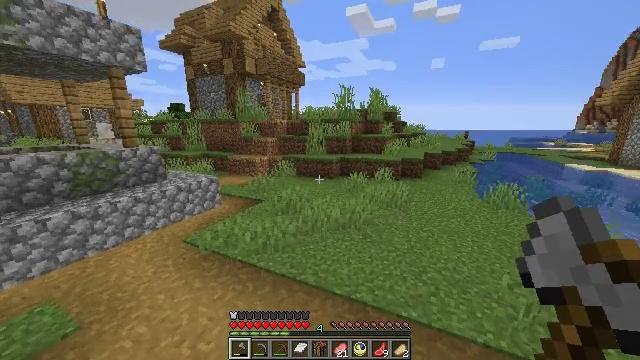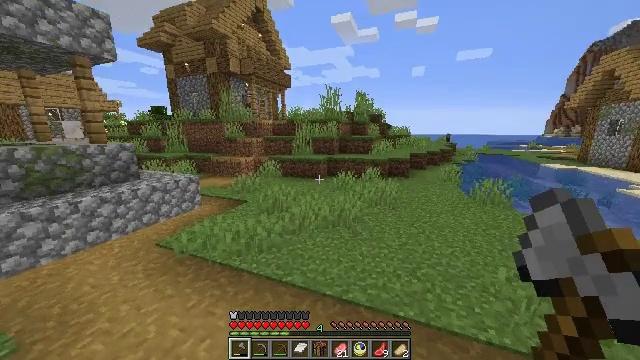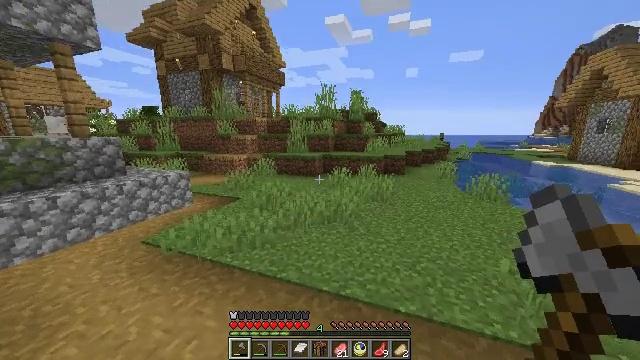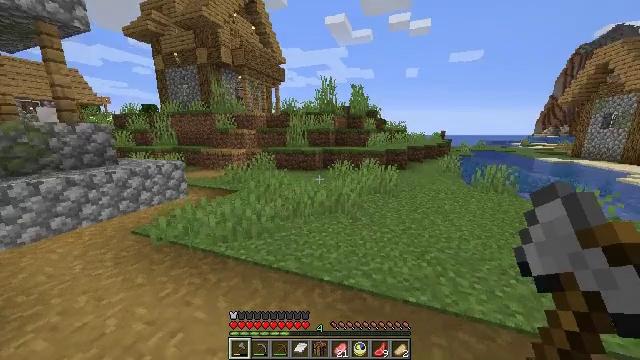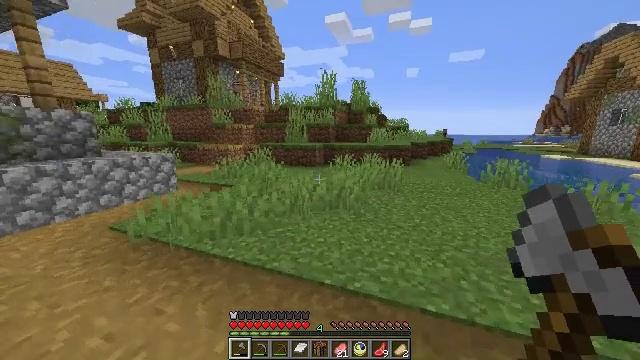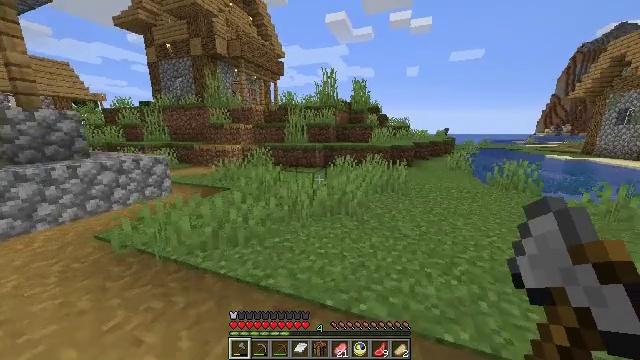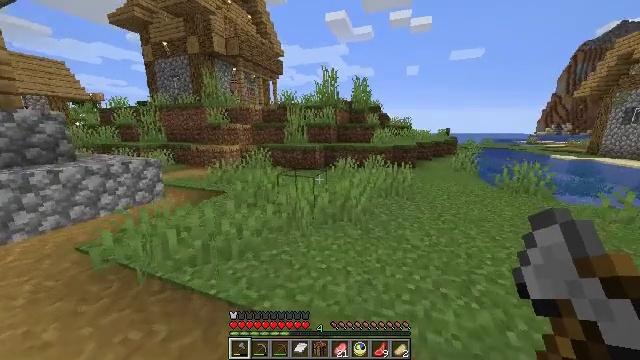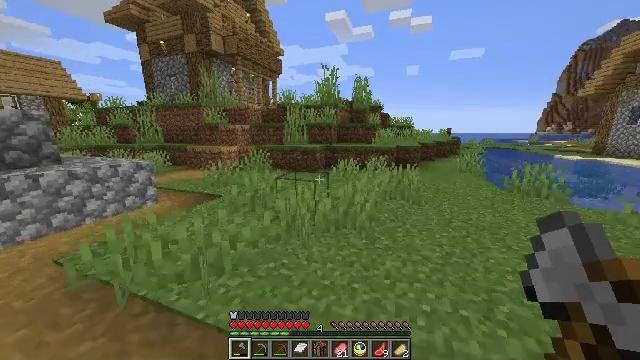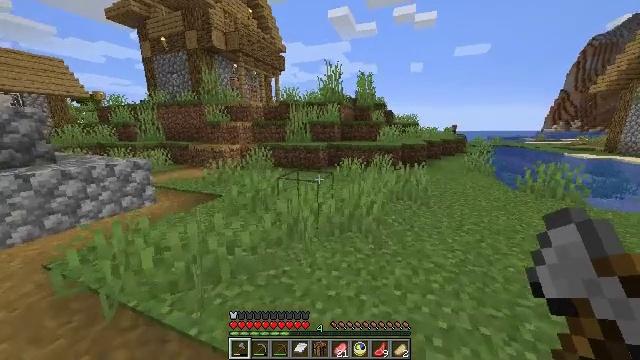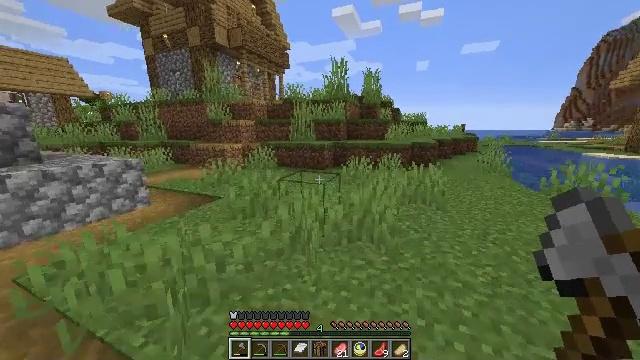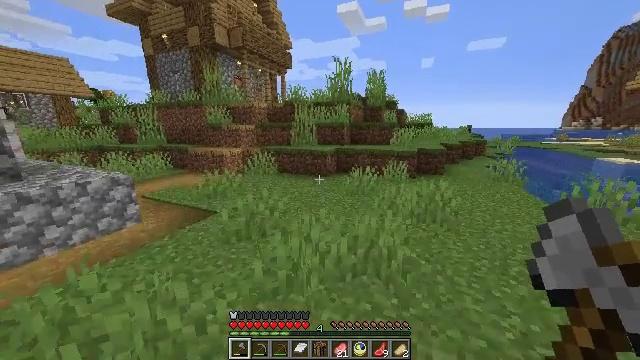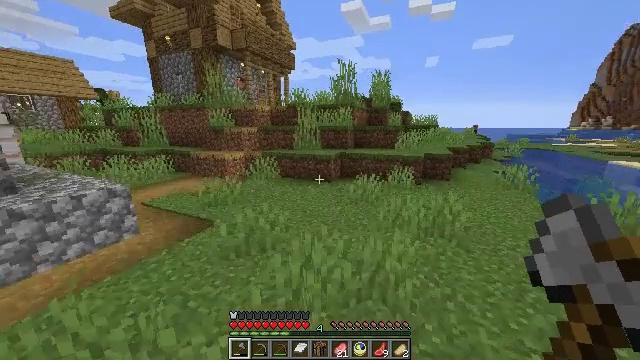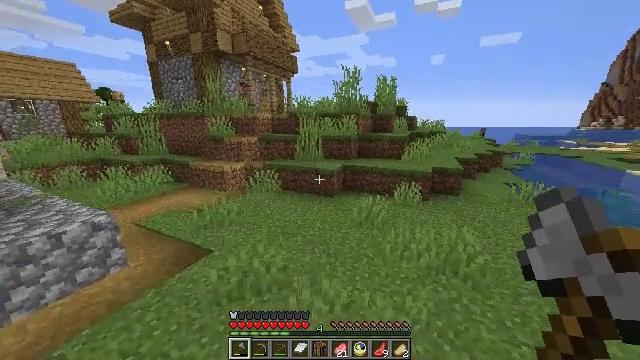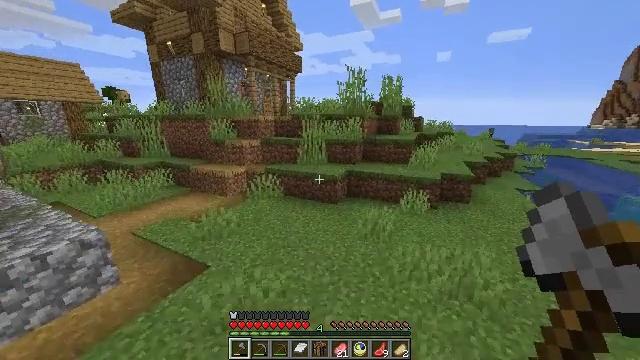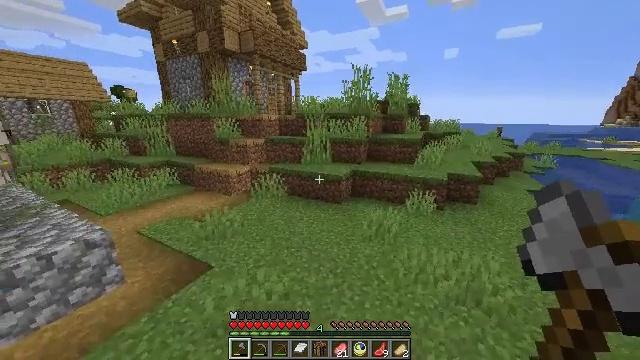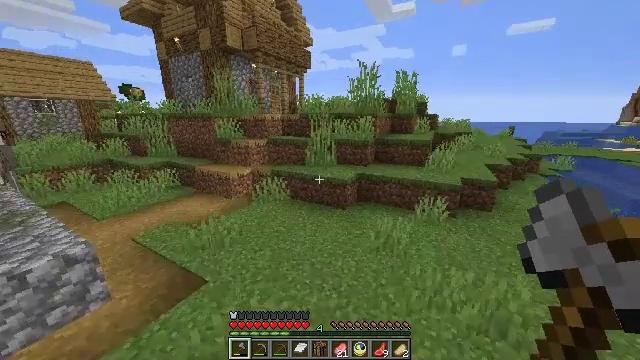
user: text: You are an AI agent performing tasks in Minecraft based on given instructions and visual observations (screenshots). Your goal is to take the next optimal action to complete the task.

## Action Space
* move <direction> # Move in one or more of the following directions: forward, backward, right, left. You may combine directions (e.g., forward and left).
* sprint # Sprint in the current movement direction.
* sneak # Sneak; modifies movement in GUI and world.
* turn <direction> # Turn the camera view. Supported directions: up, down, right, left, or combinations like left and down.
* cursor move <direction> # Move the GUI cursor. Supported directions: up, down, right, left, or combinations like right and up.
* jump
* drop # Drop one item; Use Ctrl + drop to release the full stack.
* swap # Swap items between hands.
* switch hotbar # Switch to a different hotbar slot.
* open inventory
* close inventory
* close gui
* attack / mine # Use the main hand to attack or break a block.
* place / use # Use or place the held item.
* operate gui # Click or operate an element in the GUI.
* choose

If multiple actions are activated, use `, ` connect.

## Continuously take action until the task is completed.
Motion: motion action
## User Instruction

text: Mine the bookshelf to gather resources.
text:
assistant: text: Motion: move forward, sprint, turn right and up
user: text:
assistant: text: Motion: move forward, sprint, turn right
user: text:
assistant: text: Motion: move forward, sprint
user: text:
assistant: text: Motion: move forward, sprint
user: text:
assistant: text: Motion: move forward, sprint
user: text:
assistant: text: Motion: move forward, sprint
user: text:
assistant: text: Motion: move forward
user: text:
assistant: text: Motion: move forward, sprint
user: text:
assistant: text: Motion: move forward, sprint, turn left
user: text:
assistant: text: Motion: move forward, sprint, jump
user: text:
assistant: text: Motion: move forward, sprint, jump
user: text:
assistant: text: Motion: move forward, sprint, jump
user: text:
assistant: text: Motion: move forward, sprint, turn left, jump
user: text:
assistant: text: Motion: move forward, sprint, turn left, jump
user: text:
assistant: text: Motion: move forward, sprint, turn left, jump
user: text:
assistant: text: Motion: move forward, sprint, turn left, jump
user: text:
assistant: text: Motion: move forward, sprint
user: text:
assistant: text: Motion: move forward, sprint
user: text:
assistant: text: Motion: move forward, sprint
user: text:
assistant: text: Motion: move forward, sprint
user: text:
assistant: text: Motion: move forward, sprint
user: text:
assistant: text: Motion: move forward, sprint
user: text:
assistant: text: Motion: move forward, sprint
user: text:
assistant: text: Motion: move forward, sprint
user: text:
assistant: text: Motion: move forward, sprint
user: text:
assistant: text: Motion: move forward, sprint
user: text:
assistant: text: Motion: move forward, sprint
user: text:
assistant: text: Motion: move forward, sprint
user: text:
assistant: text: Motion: move forward, sprint
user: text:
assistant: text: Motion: move forward, sprint